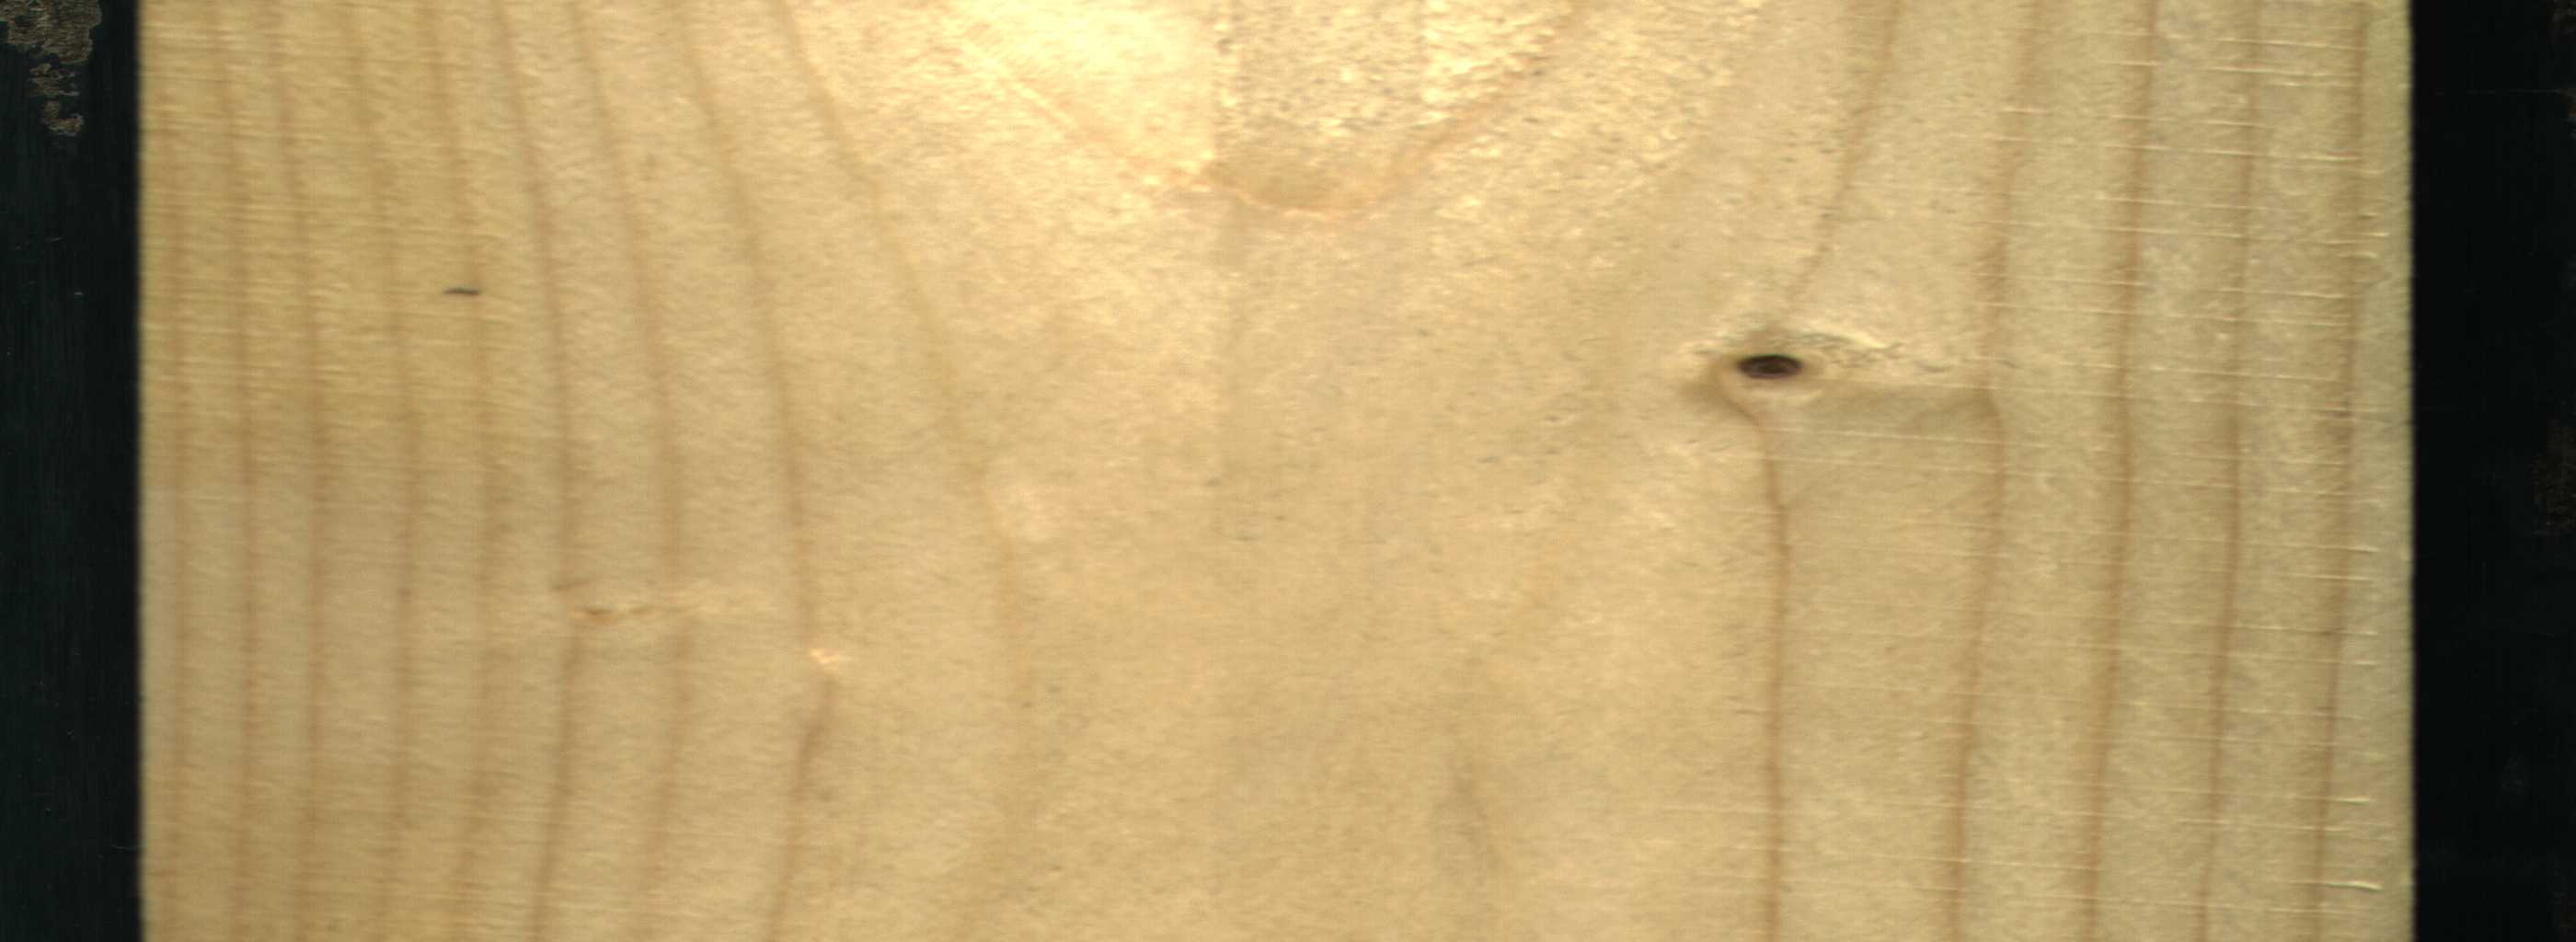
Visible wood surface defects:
Dead_Knot